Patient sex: F
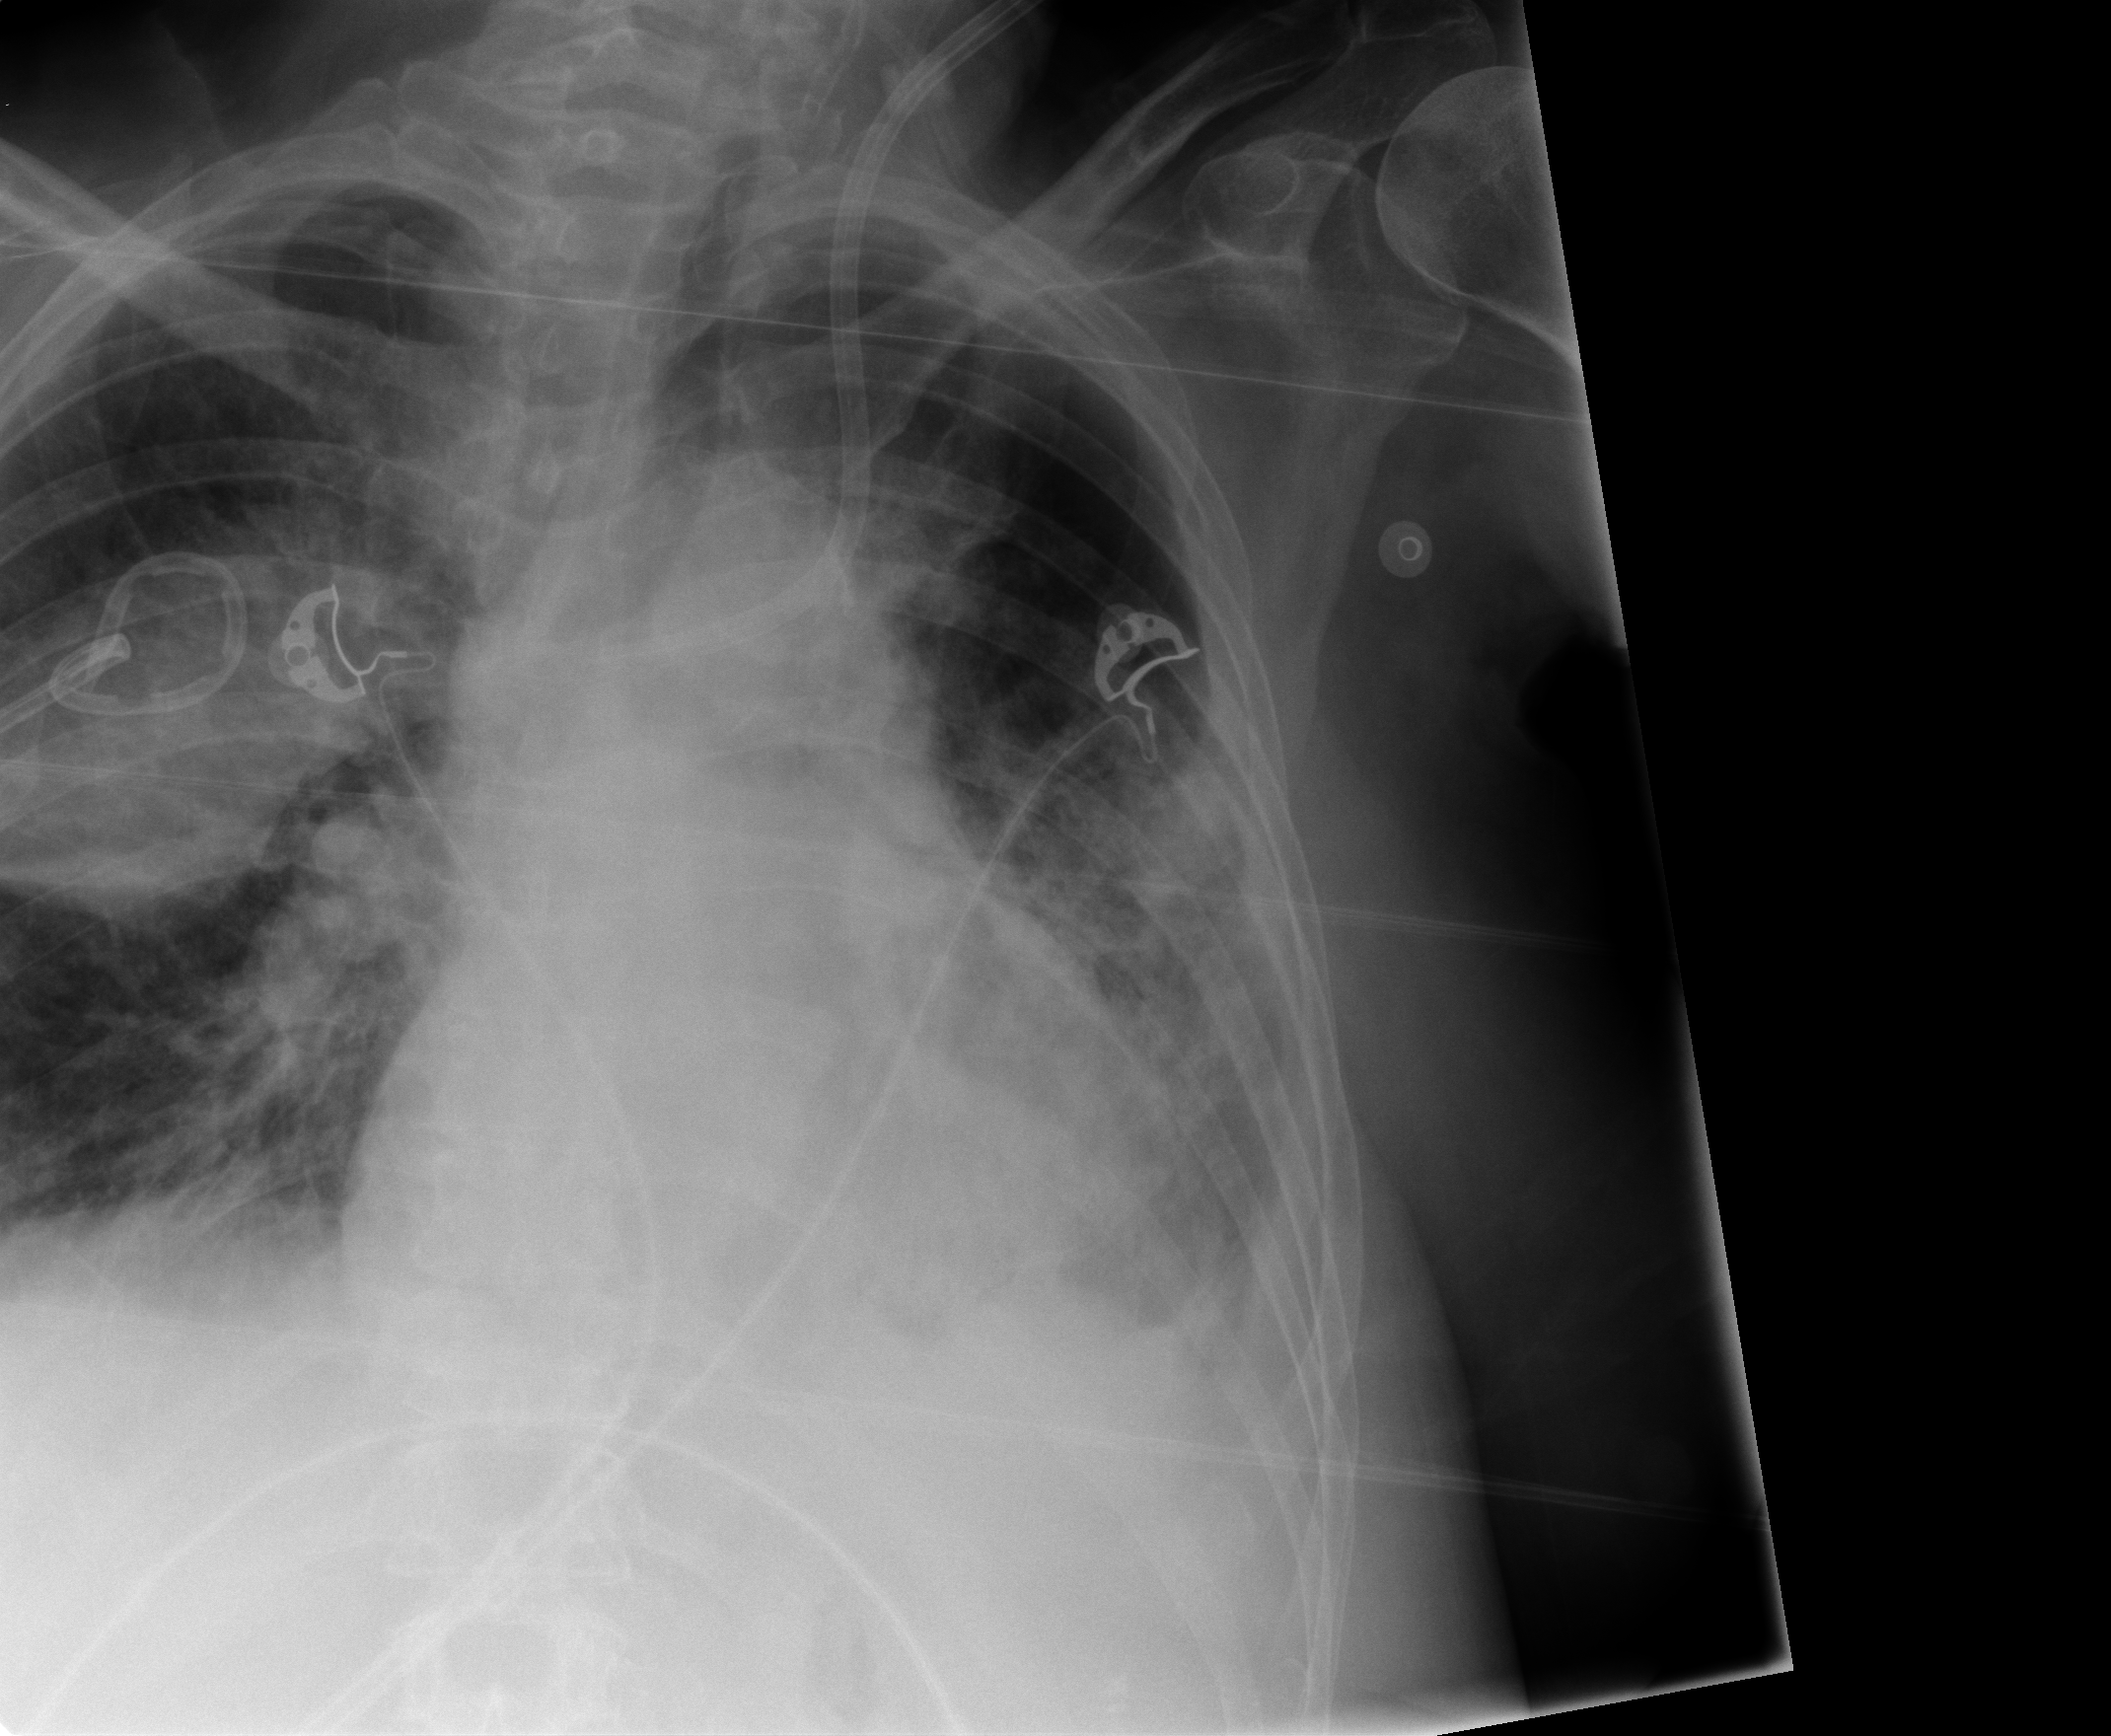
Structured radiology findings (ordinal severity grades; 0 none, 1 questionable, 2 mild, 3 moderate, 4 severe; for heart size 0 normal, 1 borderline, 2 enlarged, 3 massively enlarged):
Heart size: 2
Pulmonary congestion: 2
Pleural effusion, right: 2
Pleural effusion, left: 2
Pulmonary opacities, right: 2
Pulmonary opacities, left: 3
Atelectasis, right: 2
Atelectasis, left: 2